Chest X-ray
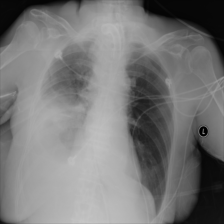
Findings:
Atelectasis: negative
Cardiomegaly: negative
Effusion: negative
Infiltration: negative
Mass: negative
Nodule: negative
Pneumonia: negative
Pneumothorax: negative
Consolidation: negative
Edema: negative
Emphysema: negative
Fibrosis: negative
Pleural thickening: negative
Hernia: negative